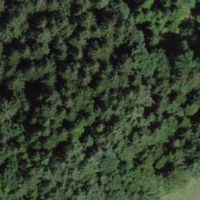
EUNIS habitat code: 43
Species observed at this site:
Oxalis acetosella